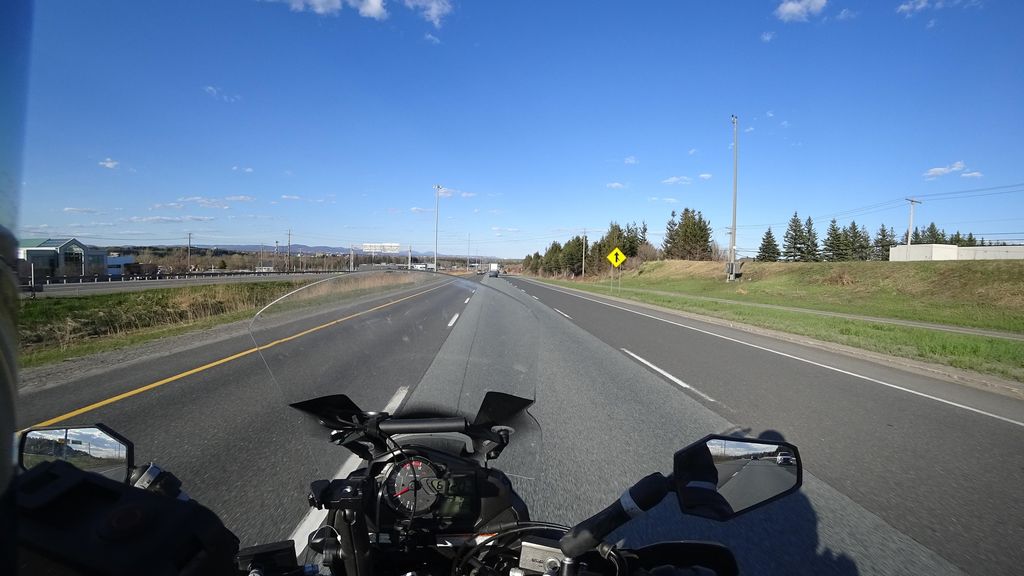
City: quebec_city